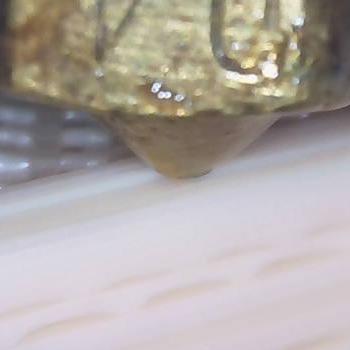
Flow rate: 59%